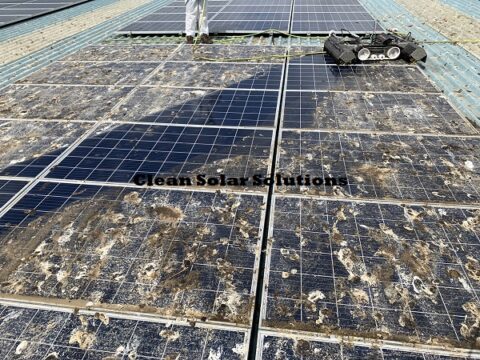
Label: Bird-drop